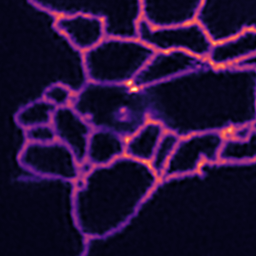
Label: Super-resolution ER image